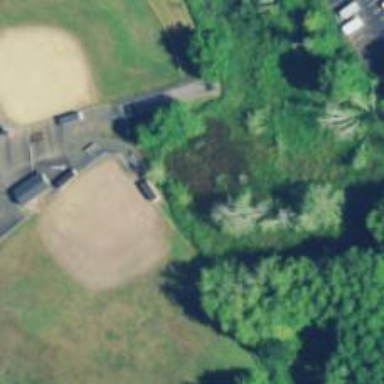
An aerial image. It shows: Baseball pitch for leisure and sports activities.